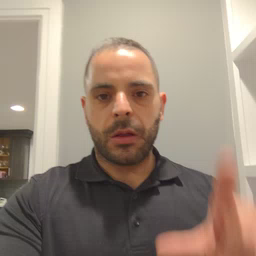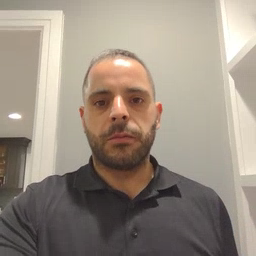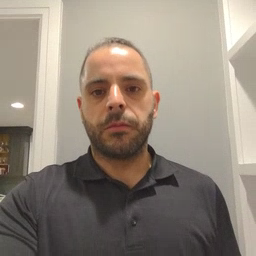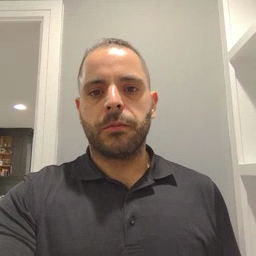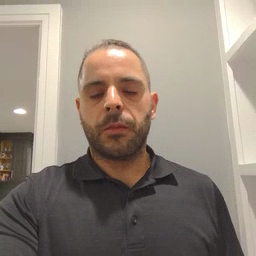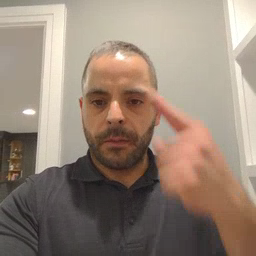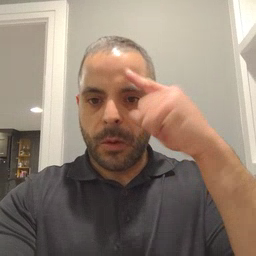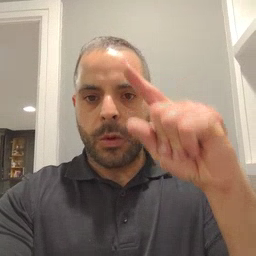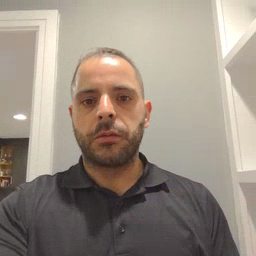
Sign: for